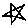
Label: star